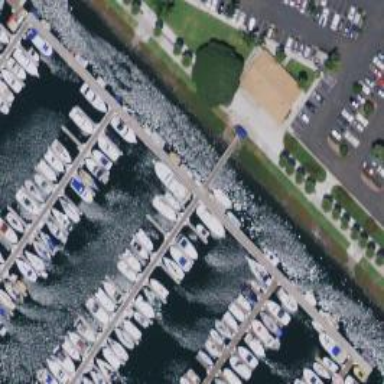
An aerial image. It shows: Pier with mooring facilities.